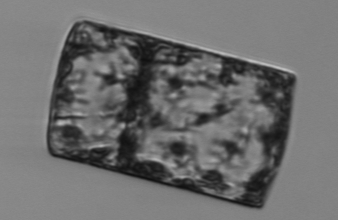
Label: Guinardia_flaccida